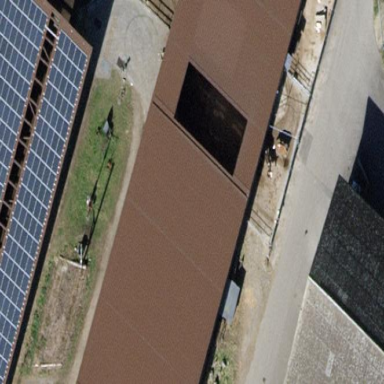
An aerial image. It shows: Cowshed with skillion roof shape.